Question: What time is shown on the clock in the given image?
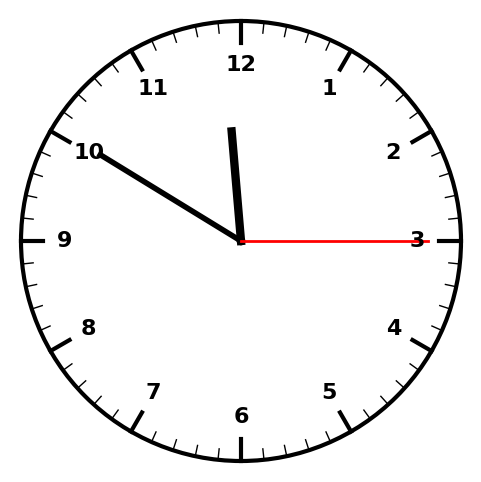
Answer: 11:50:15